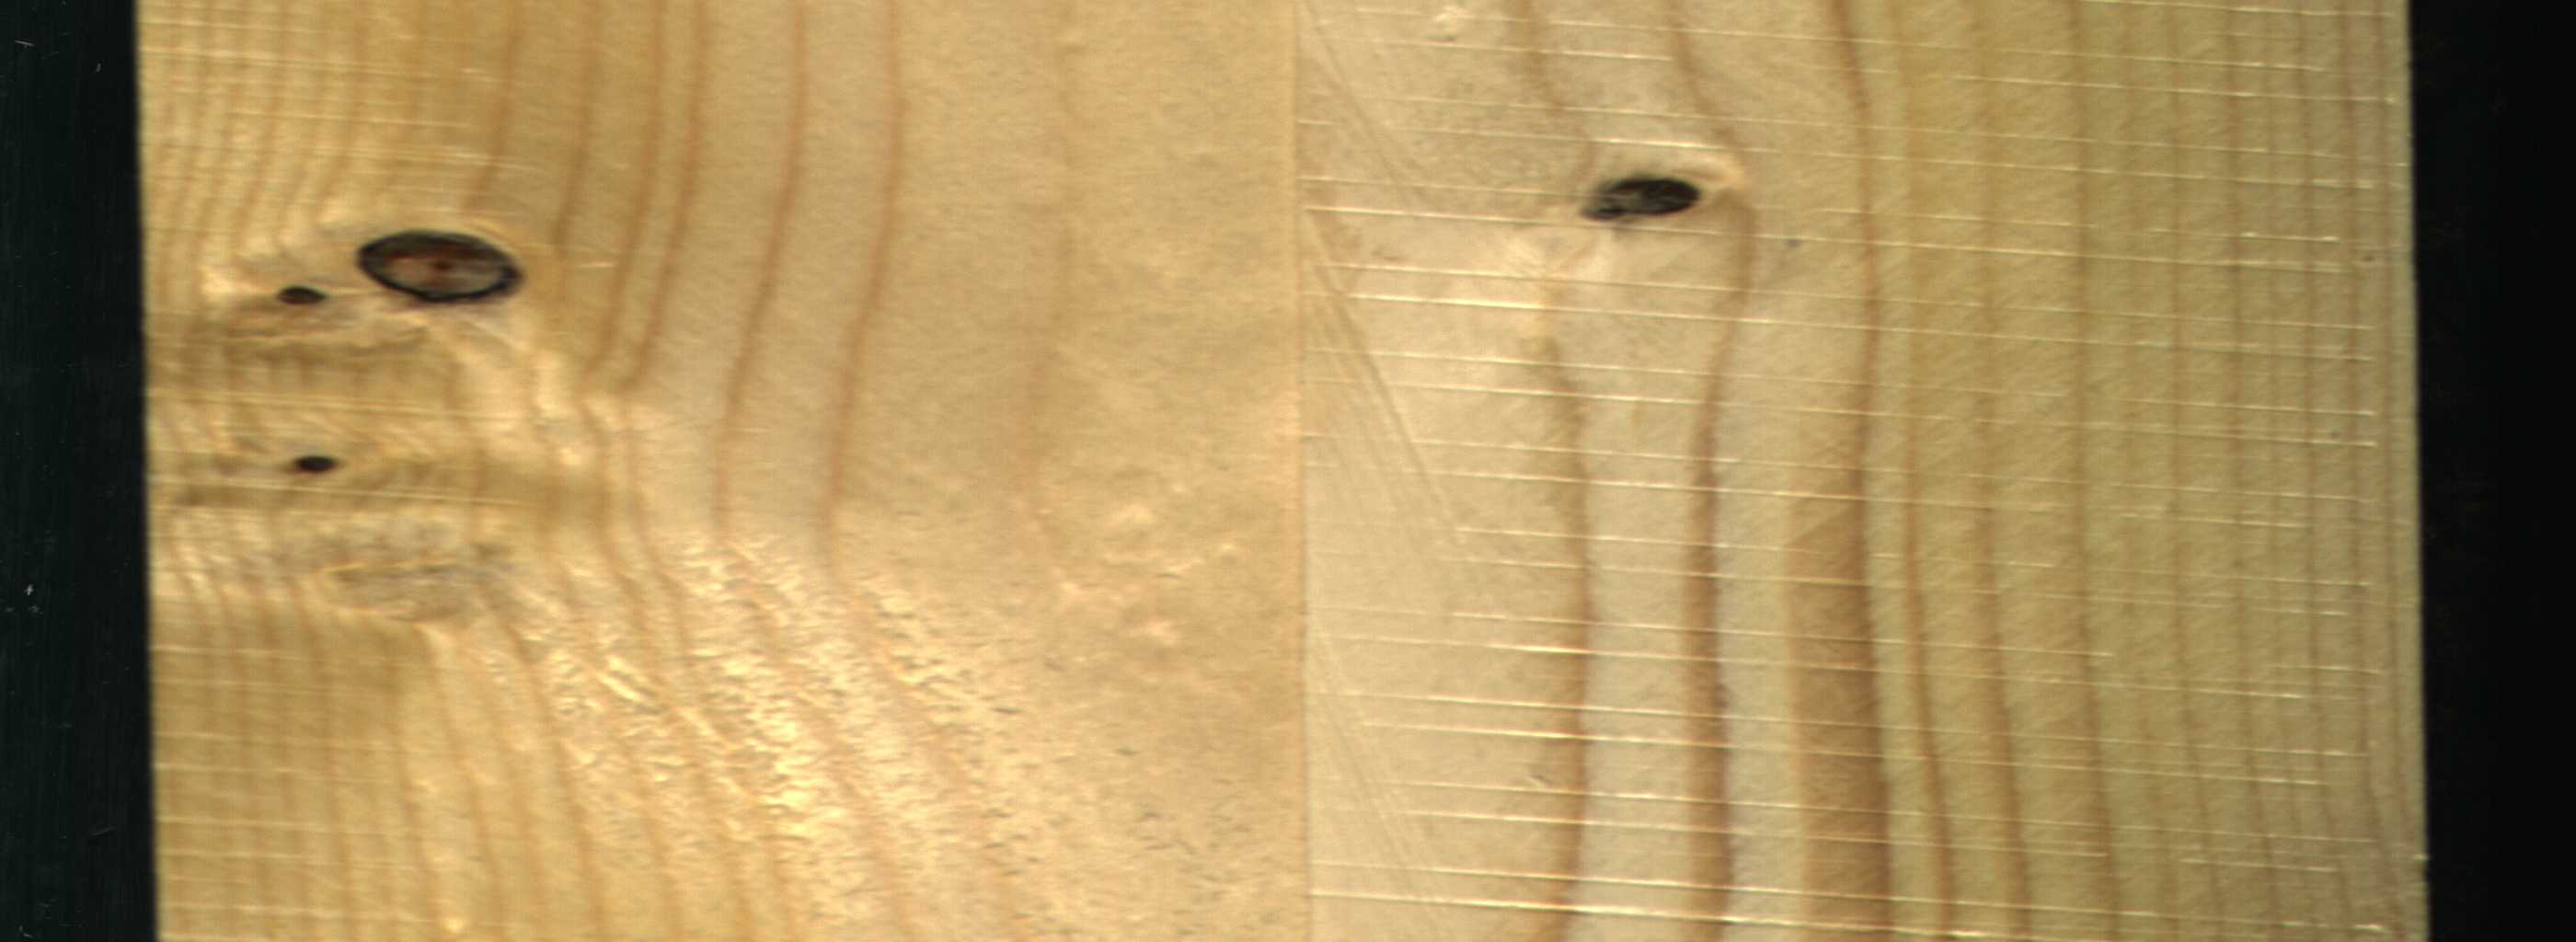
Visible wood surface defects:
Dead_Knot
Dead_Knot
Dead_Knot
Dead_Knot